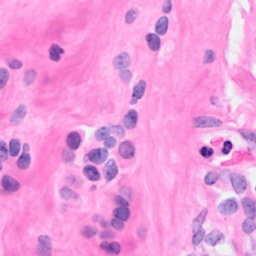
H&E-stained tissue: Breast